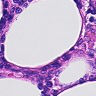
Metastatic tissue present: no